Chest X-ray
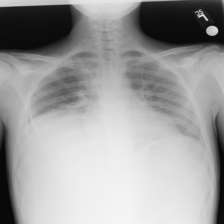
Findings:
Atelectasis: positive
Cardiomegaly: negative
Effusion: negative
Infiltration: positive
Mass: negative
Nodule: negative
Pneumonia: negative
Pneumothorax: negative
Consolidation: negative
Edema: negative
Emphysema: negative
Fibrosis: negative
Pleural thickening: negative
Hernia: negative